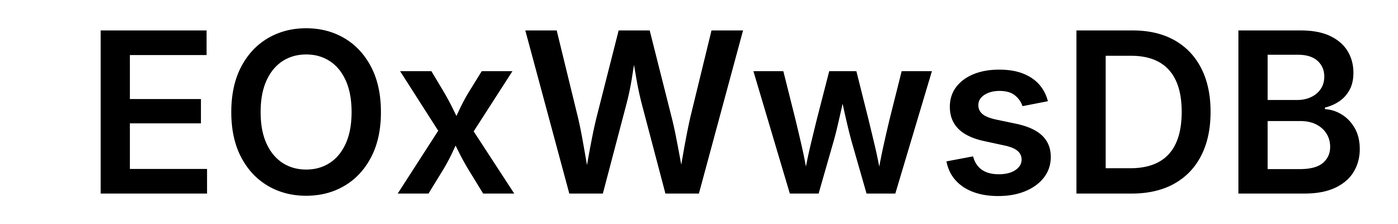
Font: Inter_SemiBold